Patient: sex F, age 73
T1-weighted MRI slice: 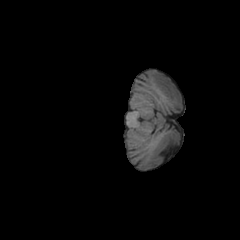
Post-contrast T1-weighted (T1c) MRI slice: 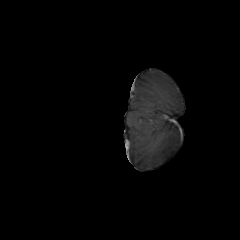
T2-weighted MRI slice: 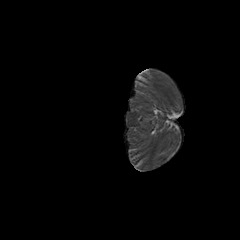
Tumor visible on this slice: no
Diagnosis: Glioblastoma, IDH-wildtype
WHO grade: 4